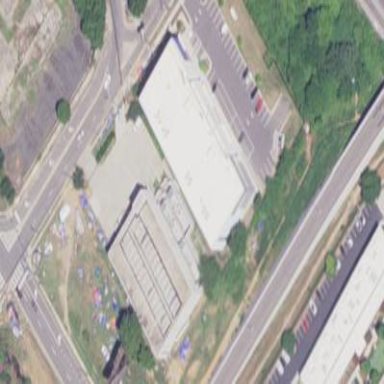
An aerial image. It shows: Building that serves as storage rental shop.